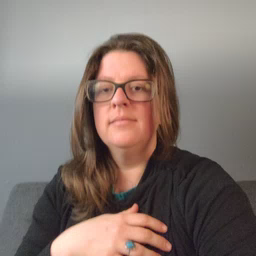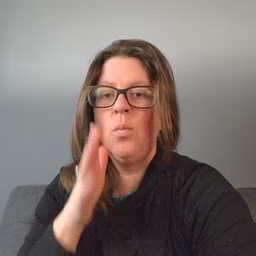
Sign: will